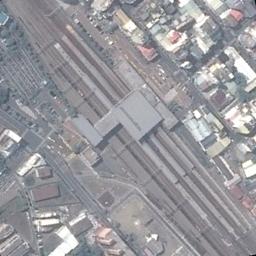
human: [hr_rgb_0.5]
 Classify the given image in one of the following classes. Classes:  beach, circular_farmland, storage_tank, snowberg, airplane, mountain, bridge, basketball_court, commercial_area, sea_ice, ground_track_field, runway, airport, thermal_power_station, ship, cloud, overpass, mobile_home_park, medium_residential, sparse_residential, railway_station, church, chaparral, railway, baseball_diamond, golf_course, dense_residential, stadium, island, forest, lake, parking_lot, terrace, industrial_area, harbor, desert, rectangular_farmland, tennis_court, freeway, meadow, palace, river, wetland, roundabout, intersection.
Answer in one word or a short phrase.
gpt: railway_station